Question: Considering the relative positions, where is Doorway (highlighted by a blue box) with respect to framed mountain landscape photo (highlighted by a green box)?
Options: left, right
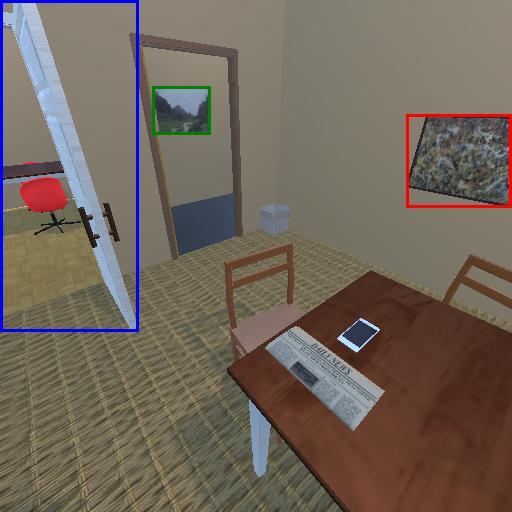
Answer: left